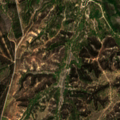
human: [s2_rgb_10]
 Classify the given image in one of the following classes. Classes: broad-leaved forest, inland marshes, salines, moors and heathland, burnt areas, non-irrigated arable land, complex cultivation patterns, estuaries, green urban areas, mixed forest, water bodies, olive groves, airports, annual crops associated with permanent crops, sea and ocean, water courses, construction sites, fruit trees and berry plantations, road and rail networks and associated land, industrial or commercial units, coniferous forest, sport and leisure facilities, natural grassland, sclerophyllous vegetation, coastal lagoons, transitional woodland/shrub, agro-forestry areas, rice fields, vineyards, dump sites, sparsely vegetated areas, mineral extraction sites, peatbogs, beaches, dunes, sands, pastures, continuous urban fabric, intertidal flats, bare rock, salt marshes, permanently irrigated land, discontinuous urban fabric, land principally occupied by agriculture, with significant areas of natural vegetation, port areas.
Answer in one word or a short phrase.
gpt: non-irrigated arable land, land principally occupied by agriculture, with significant areas of natural vegetation, broad-leaved forest, transitional woodland/shrub